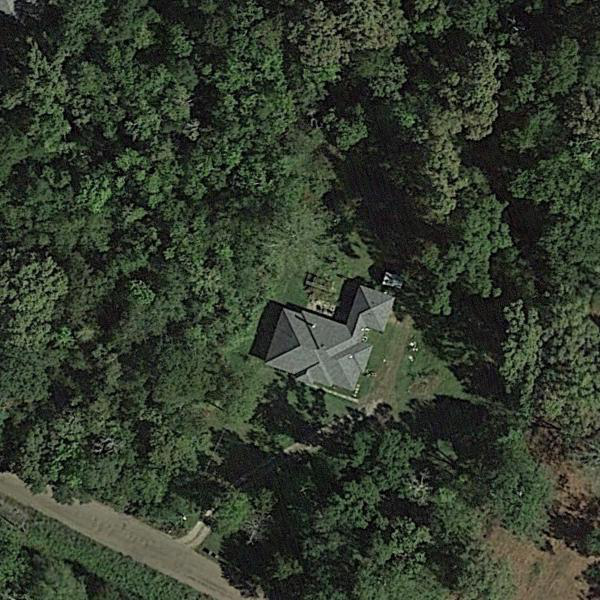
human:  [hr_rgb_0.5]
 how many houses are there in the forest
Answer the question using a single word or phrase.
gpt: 1